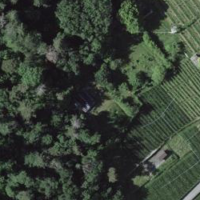
EUNIS habitat code: 40
Species observed at this site:
Lapsana communis
Vespula vulgaris